Question:
How would I add new MinorGoal to an existing goal?
And how to fetch Goal's MinorGoals?
Thanks
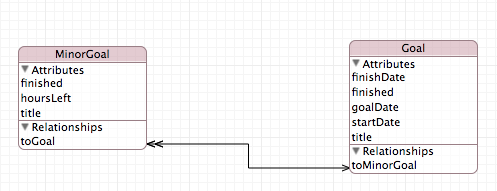
Answer: When you generate NSManagedObject Entities, 'Goal' class will have an 'NSSet' called 'toMinorGoal' (assuming, your 'toMinorGoal' is unordered relationship). Also, XCode will generate 4 accessory methods to add/remove 'MinorGoal' objects to/from relationship.
If you need to fetch MinorGoals object, you would just need to get 'Goal' object and then access its 'toMinorGoals NSSet' that will contain all of its 'MinorGoal' objects. Alternatively, you can just fetch 'MinorGoal' objects, but these will return every single one of them (if you don't specify how many you want).
This is an approximate example of generated accessors XCode will provide you with:
'''
- (void)addtoMinorGoaObject:(MinorGoal *)value;
- (void)removetoMinorGoalObject:(MinorGoal *)value;
- (void)addtoMinorGoal:(NSSet *)value;
- (void)removetoMinorGoal:(NSSet *)value;
'''